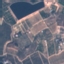
Label: PermanentCrop